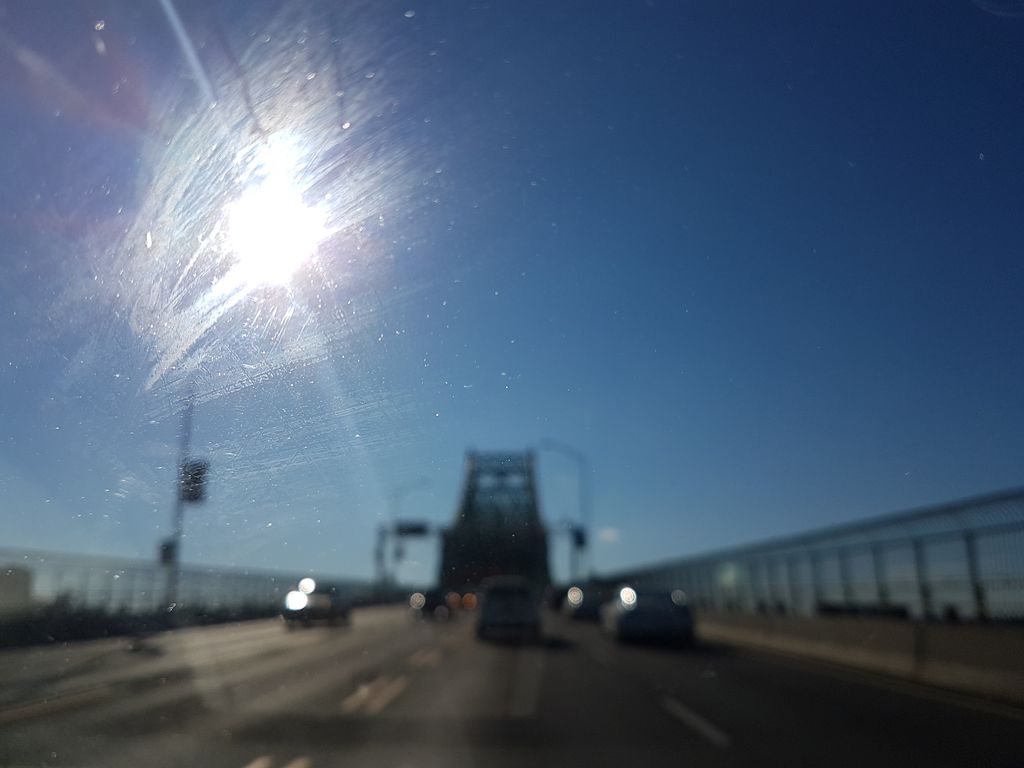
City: montreal